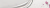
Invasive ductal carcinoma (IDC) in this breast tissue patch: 0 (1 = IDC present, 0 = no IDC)